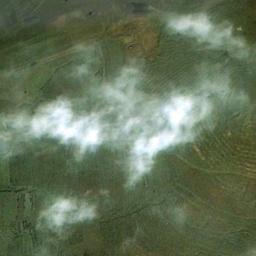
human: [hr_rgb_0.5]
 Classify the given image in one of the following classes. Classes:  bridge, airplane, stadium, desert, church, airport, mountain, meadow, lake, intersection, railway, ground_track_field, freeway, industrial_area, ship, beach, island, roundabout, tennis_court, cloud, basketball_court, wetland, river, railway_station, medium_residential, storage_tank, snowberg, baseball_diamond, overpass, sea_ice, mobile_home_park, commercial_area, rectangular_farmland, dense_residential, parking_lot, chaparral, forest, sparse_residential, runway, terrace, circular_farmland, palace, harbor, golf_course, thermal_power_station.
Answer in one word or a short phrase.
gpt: cloud